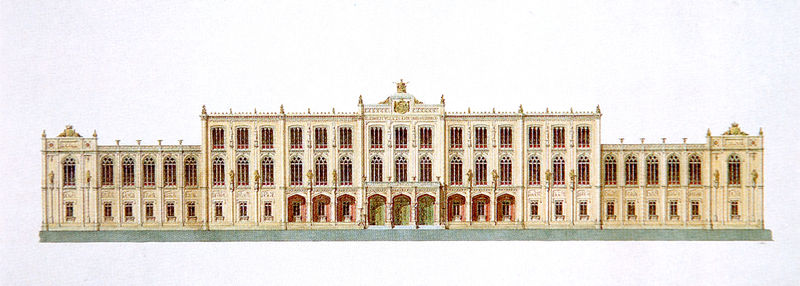
Titel: Bayerisches Nationalmuseum, München, Maximilianstraße 42 (heute Völkerkundemuseum) - Aufriss Nordfassade
Künstler: Eduard Riedel
Standort: München
Institution: Bayerische Verwaltung der staatlichen Schlösser, Gärten und Seen, Bauabteilung
Schlagwörter: blau, dunkel, flügel, himmel, schatten, weiß, aquarell, gelb, grün, ocker, braun, bunt, fenster, grau, hell, licht, marmor, mitte, pfeiler, schwarz, skizze, strasse, säule, säulen, tür, zeichnung, dach, gebäude, haus, rot, schloss, beige, architektur, lang, sockel, stein, brüstung, gitter, figur, klassizismus, england, front, gotik, rosa, turm, skulptur, statue, deutschland, ansicht, bogen, fassade, türen, venedig, giebel, mauer, grafik, figuren, symmetrie, piano, verzierung, stufen, striche, tor, zinnen, bögen, pink, eingang, erker, arkade, offen, burg, bayern, kloster, rechteck, münchen, palast, fenstr, draufsicht, symmetrisch, groß, stich, koloriert, entwurf, arkaden, portal, tore, wappen, sims, gesims, skulpturen, frontalansicht, risalit, statuen, spitzbogen, spitzbögen, residenz, vergittert, fensterbank, etagen, geschosse, plan, eingan, ballustrade, museum, breit, nymphenburg, gothik, stockwerke, gebäuse, bau, parlament, englisch, masswerk, zinne, klassizistisch, bauwerk, palais, aufriss, flachdach, außenansicht, mittelbau, architekt, attika, piano nobile, risalite, teilung, vorne, erdgeschoss, fensterreichen, kolossal, trakt, bekrönung, fester, fasade, maximilianstraße, fensteröffnungen, landtag, maximilianeum, neugotik, geschoß, universität, planung, architektonisch, kolorierung, völkerkundemuseum, maximilaneum, flanken, maximilianäum, technische zeichnung, vorn, frontalsicht, lan, bgrün, toore, blah, mehrflügelanlage, rote fenster, herrsher